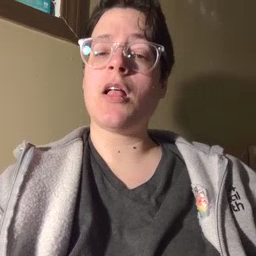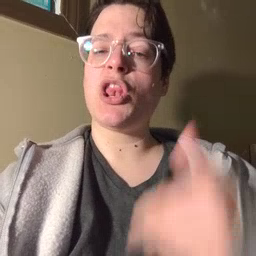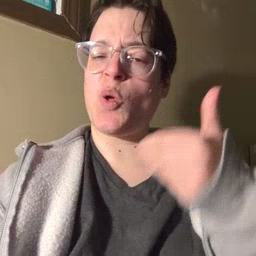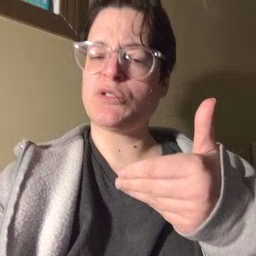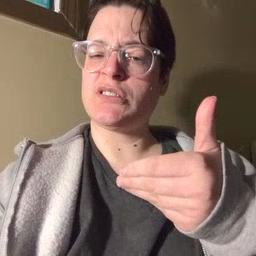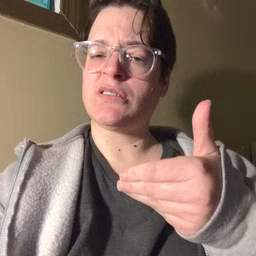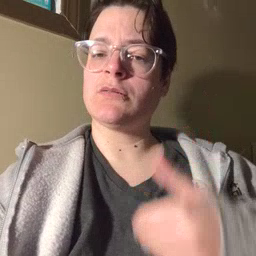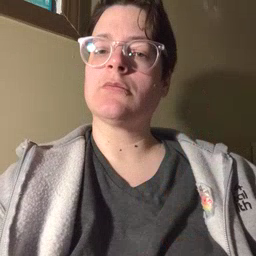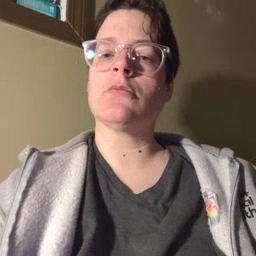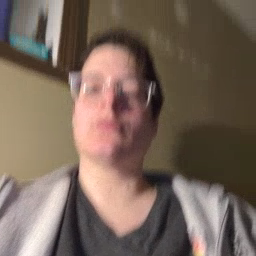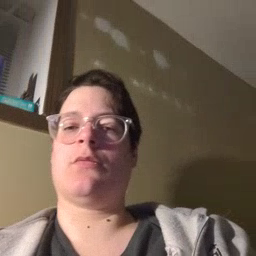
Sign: close